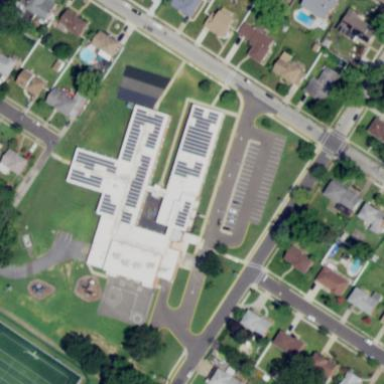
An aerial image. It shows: School.